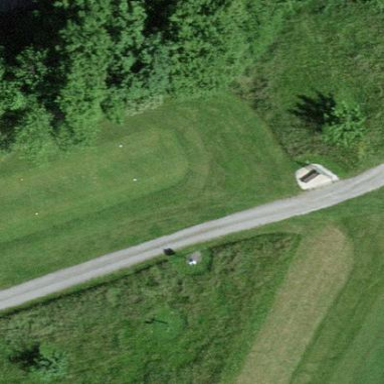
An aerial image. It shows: Golf tee on grassy land.